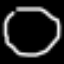
Label: octagon